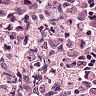
Metastatic tissue present: yes